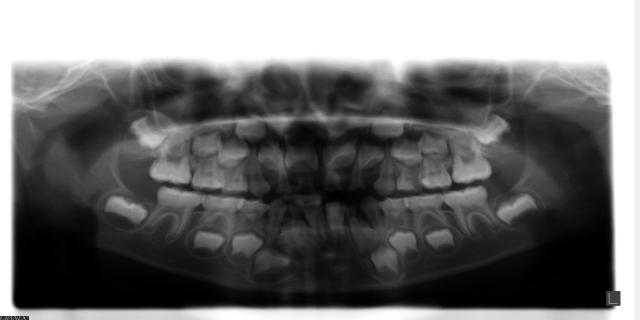
child